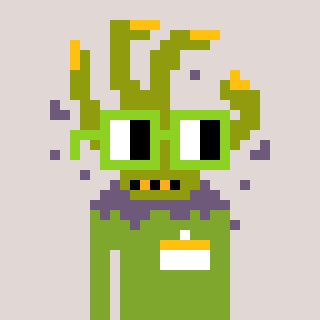
a pixel art character with square light green glasses, a zombie-hand-shaped head and a slimegreen-colored body on a warm background